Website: apple
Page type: address-validator
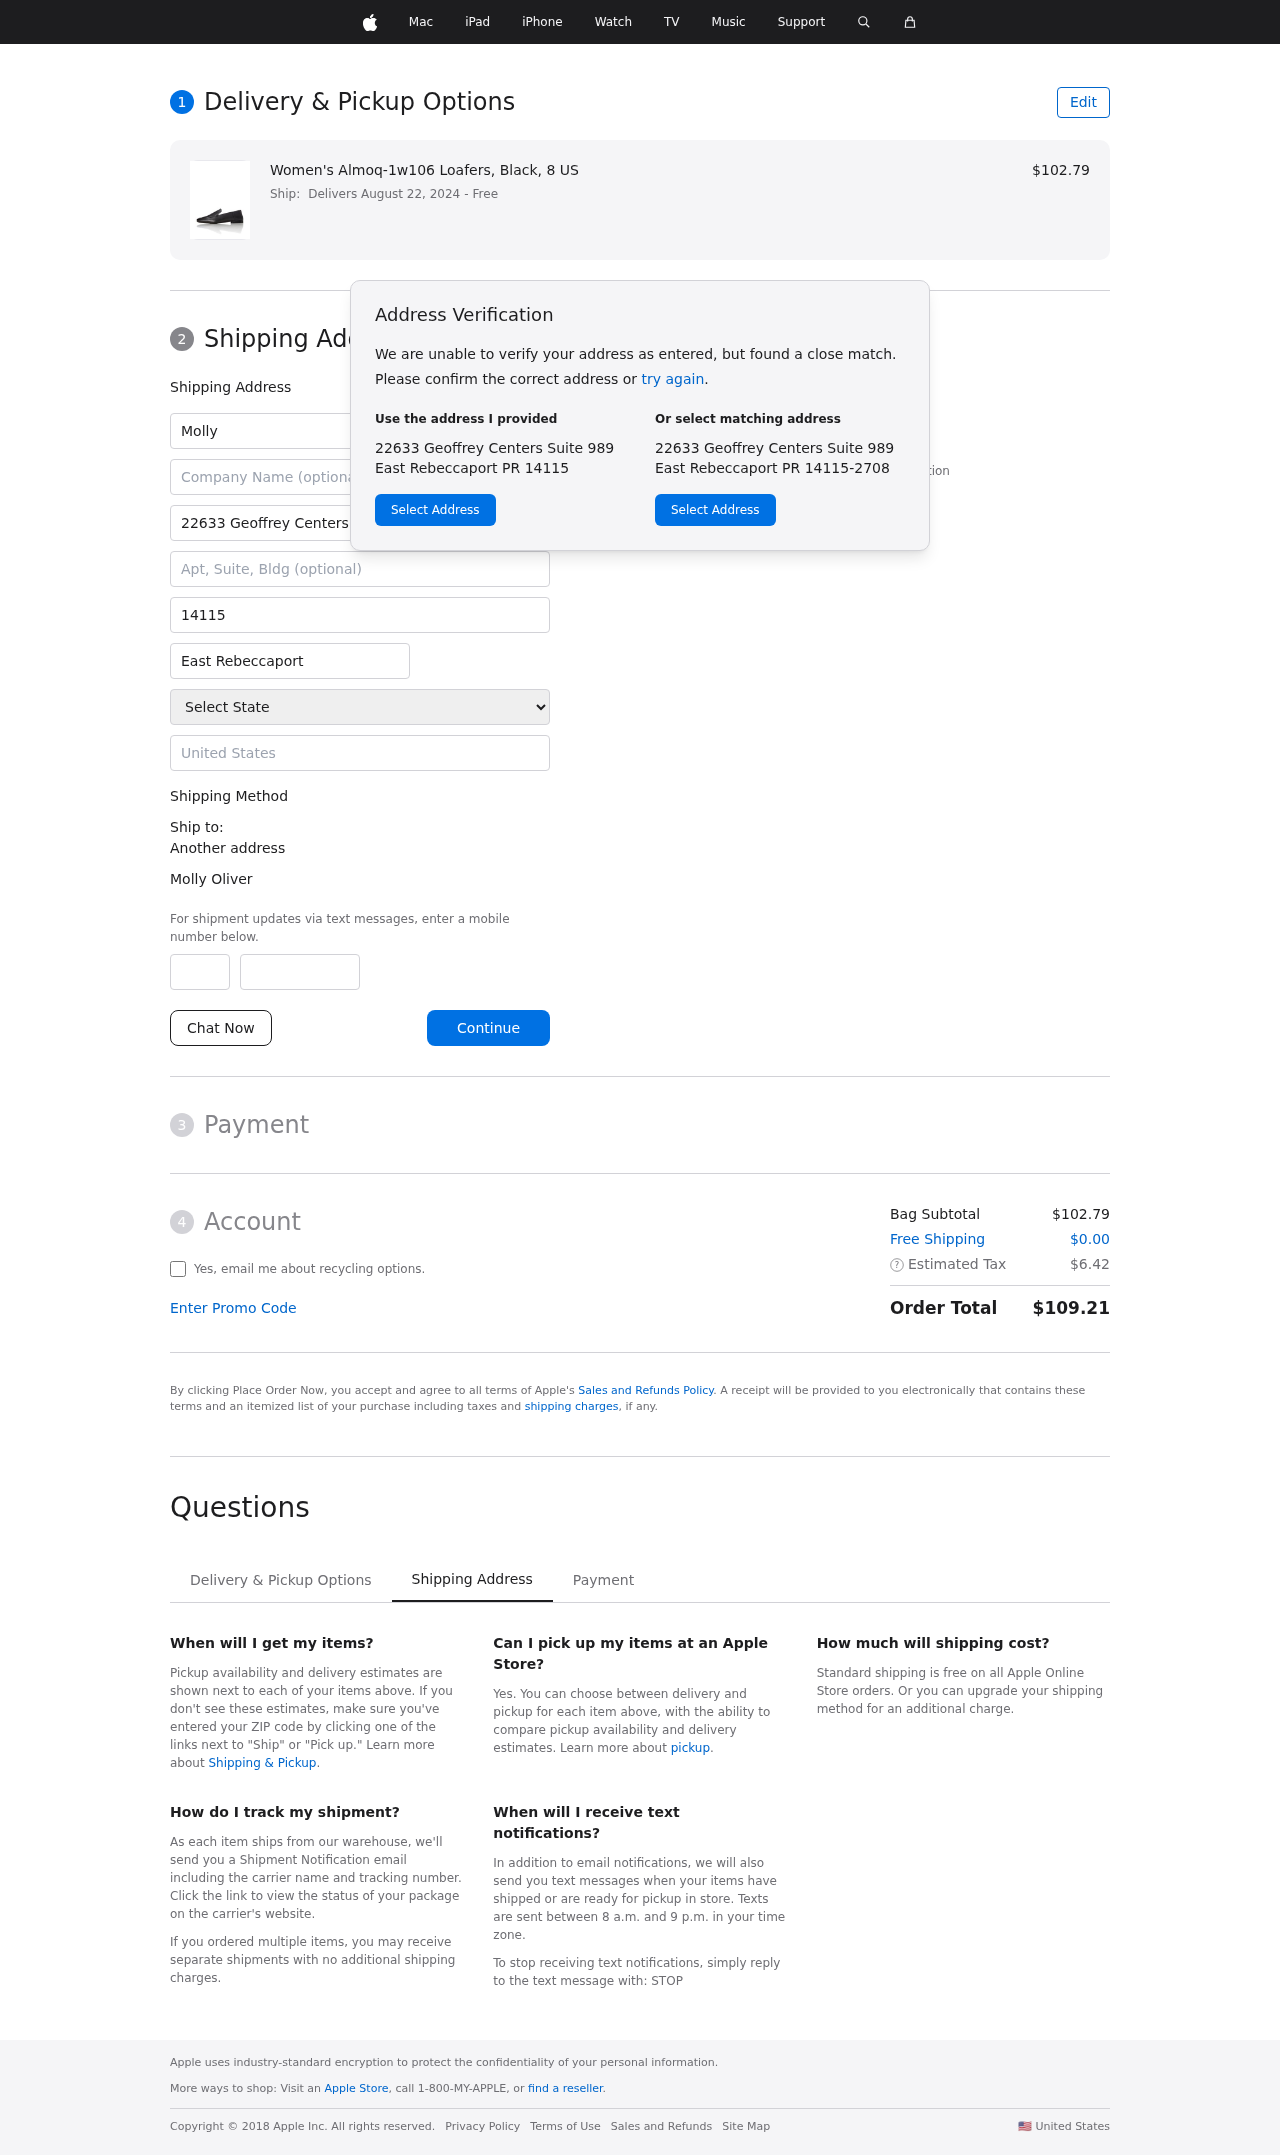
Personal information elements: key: PII_CITY
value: East Rebeccaport
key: PII_COUNTRY
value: United States
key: PII_FIRSTNAME
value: Molly
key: PII_FULLNAME
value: Molly Oliver
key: PII_LASTNAME
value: Oliver
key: PII_PHONE_AREA
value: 947
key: PII_PHONE_SUFFIX
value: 0227
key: PII_POSTCODE
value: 14115
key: PII_STATE
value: PR
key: PII_STREET
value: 22633 Geoffrey Centers Suite 989
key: PII_CITY_STATE_ZIP
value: East Rebeccaport PR 14115
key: PII_STATE_ABBR
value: PR
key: PII_POSTCODE_FULL
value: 14115
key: PII_POSTCODE_NUMERIC
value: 14115
Product elements: key: PRODUCT1_NAME
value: Women's Almoq-1w106 Loafers, Black, 8 US
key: PRODUCT1_PRICE
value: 102.79
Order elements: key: ORDER_DELIVERY_DATE
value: Delivers August 22, 2024
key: ORDER_SUBTOTAL
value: $102.79
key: ORDER_SHIPPING_COST
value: $0.00
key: ORDER_TAX
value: $6.42
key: ORDER_TOTAL
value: $109.21